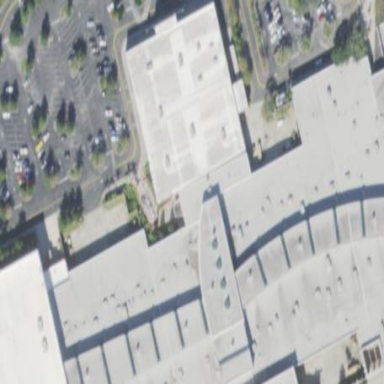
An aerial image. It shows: Building.